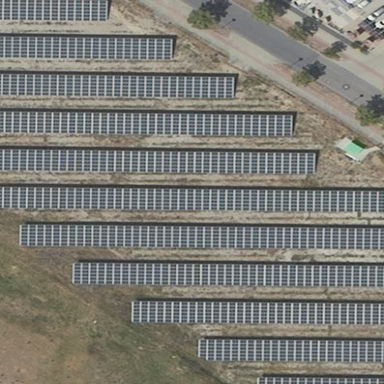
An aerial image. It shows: Solar power plant utilizing photovoltaic technology to produce electricity.